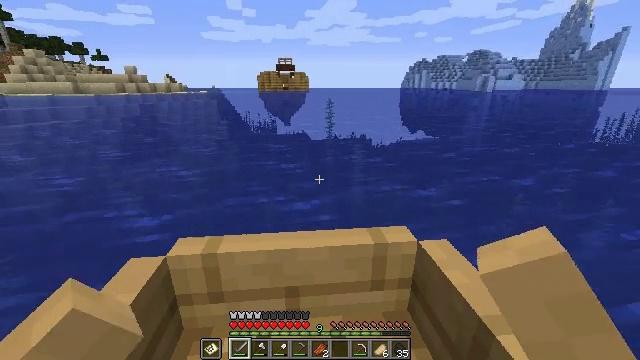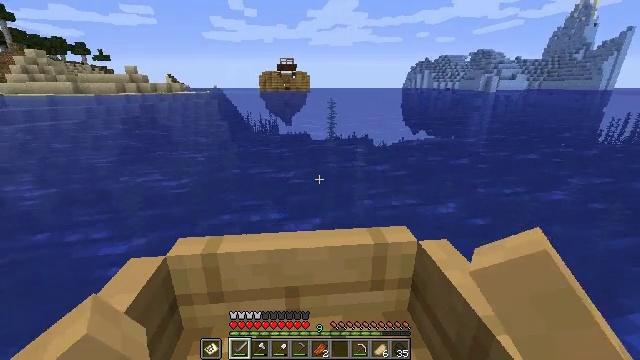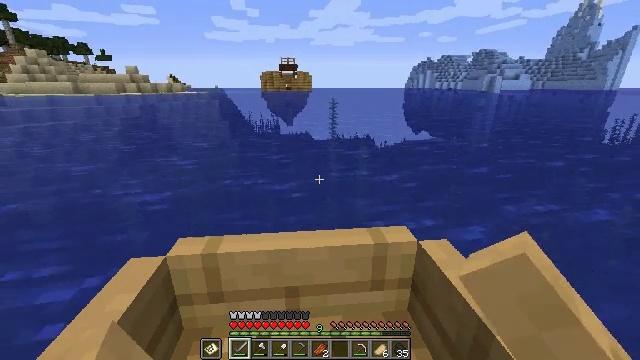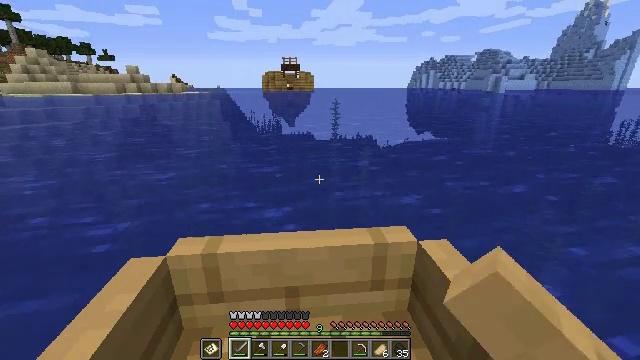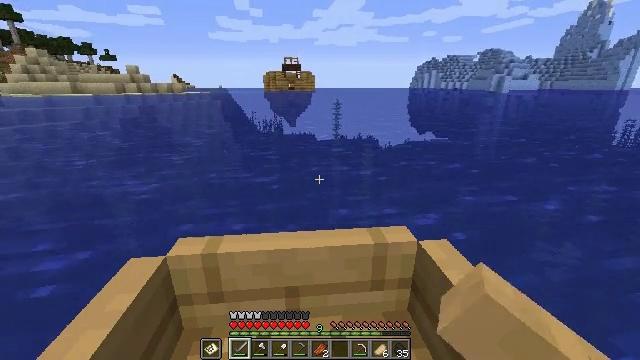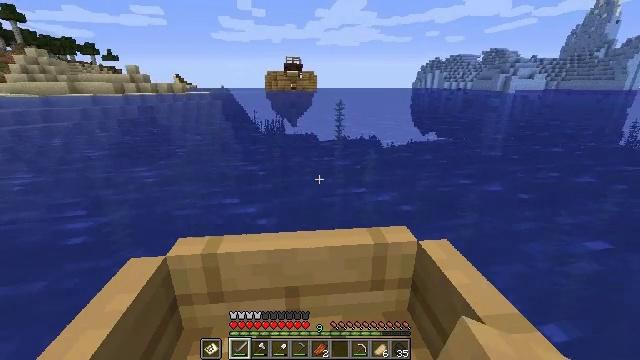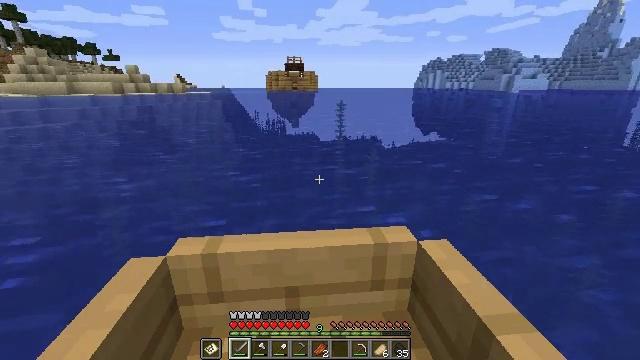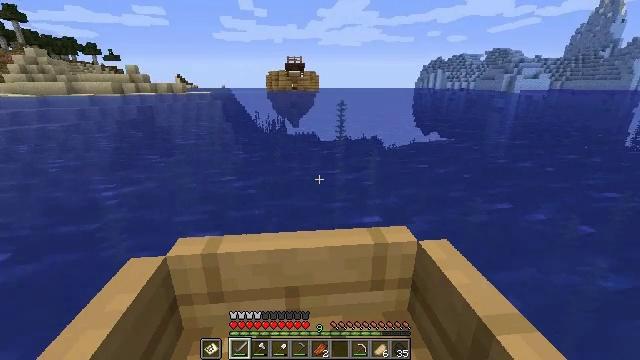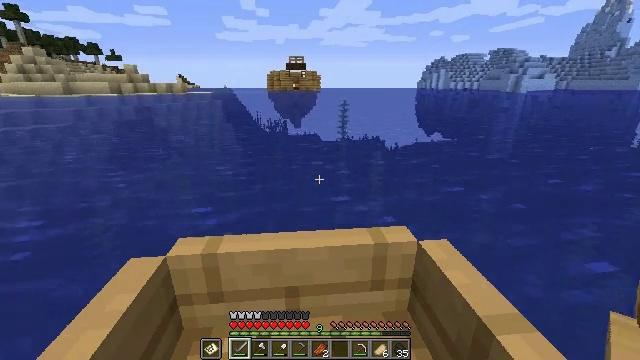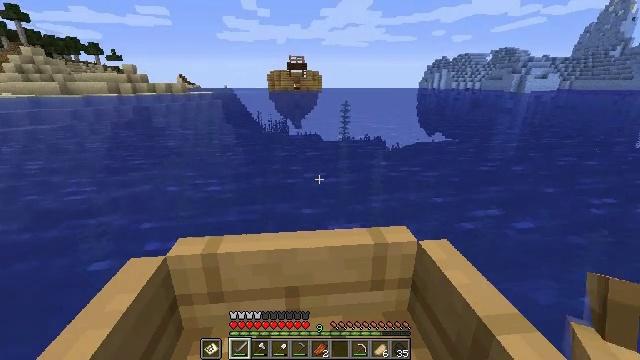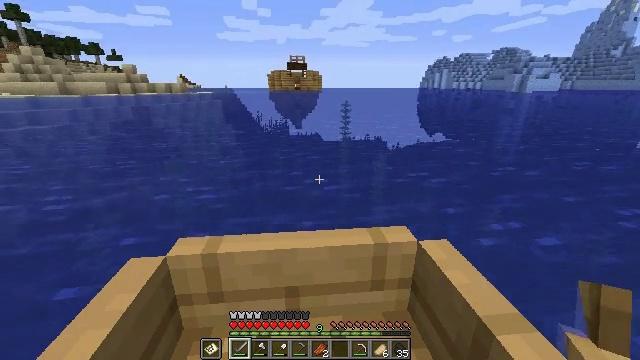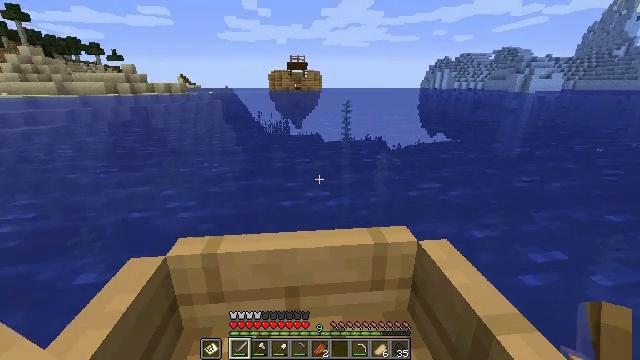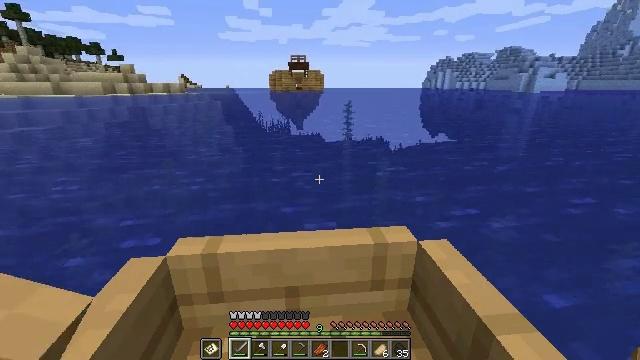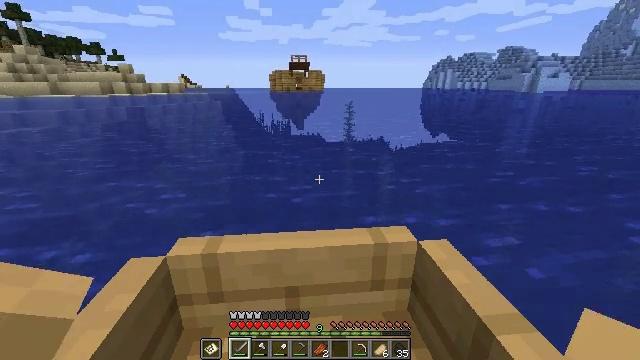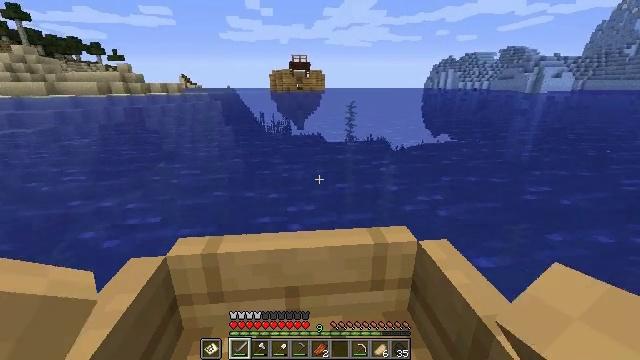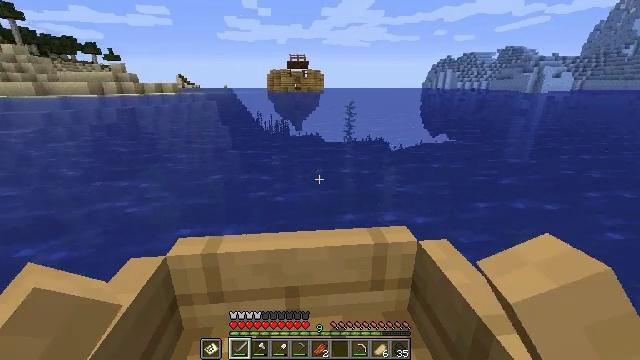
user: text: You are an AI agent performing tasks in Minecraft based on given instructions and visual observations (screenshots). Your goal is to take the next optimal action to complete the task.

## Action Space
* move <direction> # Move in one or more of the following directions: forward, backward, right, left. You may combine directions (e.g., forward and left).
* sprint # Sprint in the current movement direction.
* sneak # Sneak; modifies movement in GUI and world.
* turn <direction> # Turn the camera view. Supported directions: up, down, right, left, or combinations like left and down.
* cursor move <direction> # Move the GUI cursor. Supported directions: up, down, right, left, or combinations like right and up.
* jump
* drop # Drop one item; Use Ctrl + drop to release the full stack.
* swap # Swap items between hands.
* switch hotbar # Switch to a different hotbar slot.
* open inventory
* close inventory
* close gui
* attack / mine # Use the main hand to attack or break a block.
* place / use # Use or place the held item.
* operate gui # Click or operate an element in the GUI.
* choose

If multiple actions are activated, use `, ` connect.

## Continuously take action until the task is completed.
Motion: motion action
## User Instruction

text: Gather sand from the desert.
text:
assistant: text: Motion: move forward
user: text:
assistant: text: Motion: move forward
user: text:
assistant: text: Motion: move forward
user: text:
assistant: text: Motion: move forward
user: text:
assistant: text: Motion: move forward
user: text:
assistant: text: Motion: move forward
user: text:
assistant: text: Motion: move forward
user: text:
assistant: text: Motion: move forward
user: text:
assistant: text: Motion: move forward
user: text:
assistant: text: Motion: move forward
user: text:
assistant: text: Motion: move forward
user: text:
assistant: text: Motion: move forward
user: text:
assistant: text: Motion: move forward
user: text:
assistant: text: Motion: move forward and move right
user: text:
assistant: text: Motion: move forward and move right
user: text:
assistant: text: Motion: move forward and move right
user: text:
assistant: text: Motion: move forward and move right
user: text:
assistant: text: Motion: move forward
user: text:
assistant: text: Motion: move forward
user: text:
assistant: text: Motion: move forward
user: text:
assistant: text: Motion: move forward
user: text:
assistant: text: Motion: move forward
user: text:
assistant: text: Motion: move forward
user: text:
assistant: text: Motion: move forward
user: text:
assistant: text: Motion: move forward
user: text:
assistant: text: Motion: move forward and move left
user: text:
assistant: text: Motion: move forward and move left
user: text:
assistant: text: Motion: move forward and move left
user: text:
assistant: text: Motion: move forward
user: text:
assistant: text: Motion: move forward